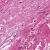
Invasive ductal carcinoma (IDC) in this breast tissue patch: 0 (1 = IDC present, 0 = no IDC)